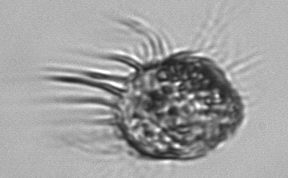
Label: Pelagostrobilidium